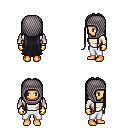
a pixel art fantasy rpg character, female body template, human, tanned skin, white long-sleeve shirt, white pants, raven extra-long hairstyle, chain hood, gold gloves, four views (front, back, left, right), 2x2 character sprite sheet, small pixel art, hard edges, no anti-aliasing